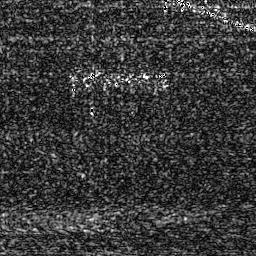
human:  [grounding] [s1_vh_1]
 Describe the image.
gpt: In the satellite image, there is  <ref>1 large ship </ref> <box>[[27, 24, 66, 37, 0]]</box> located at center.